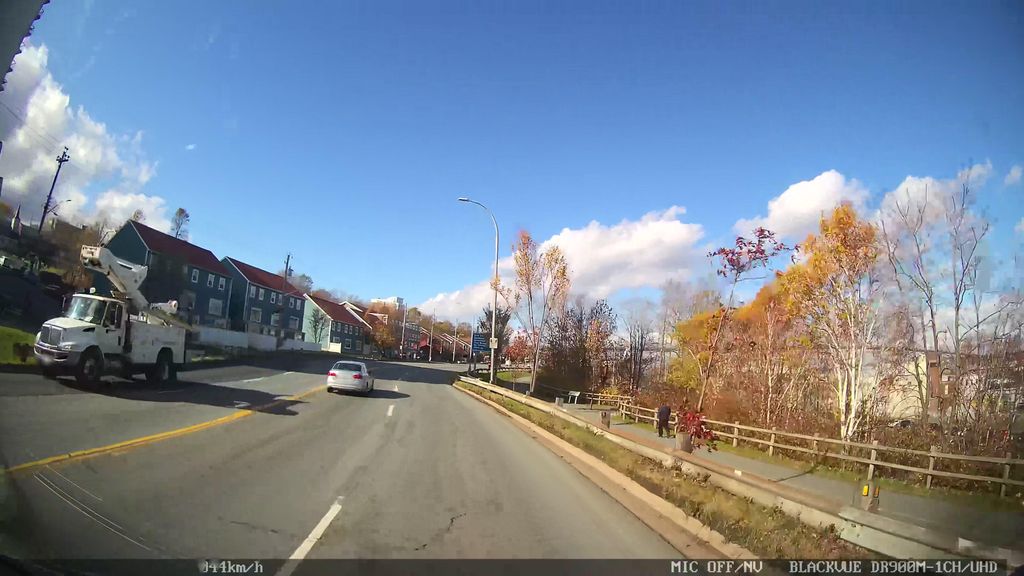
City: halifax